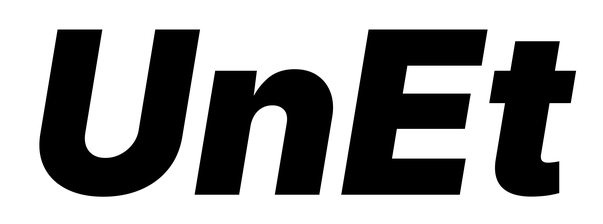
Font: Inter-Italic_Black_Italic